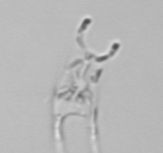
Label: Eucampia